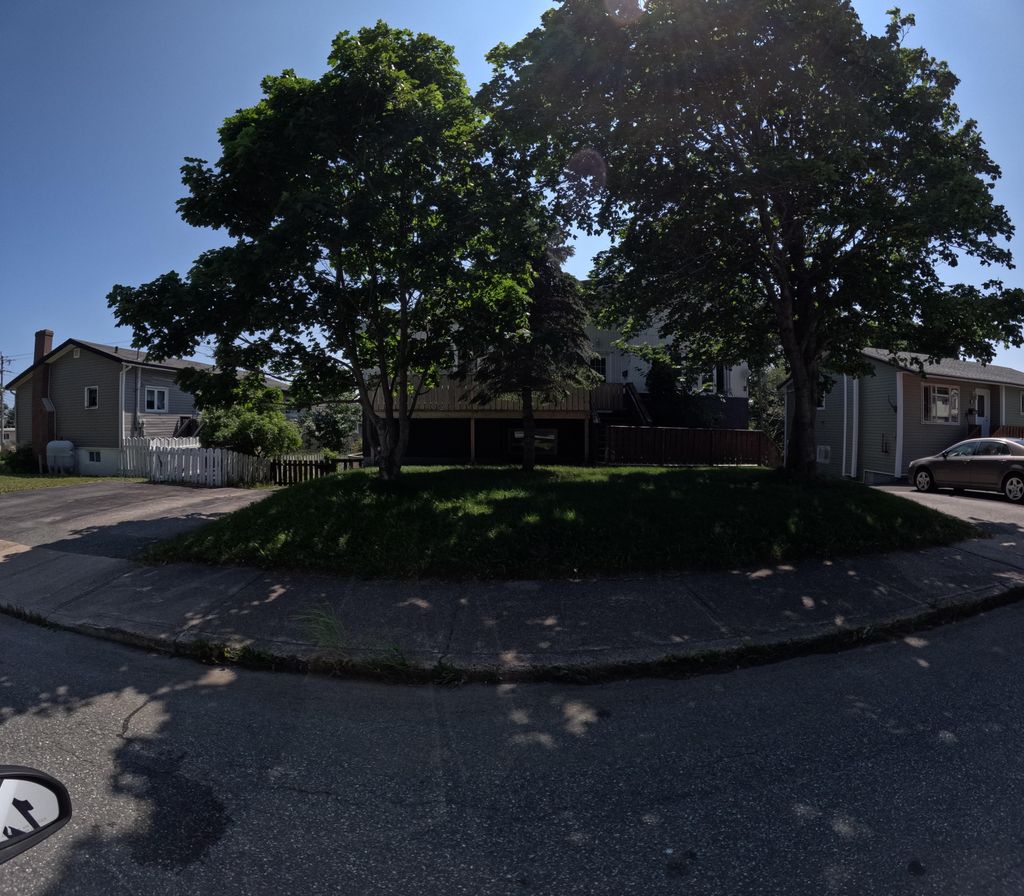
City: st_johns